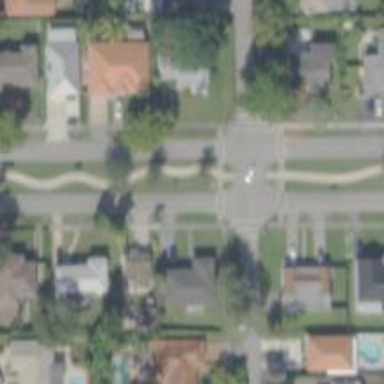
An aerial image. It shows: Marked road crossing.